Aerial crown-view tile of a tropical tree (Barro Colorado Island, Panama), acquired 20250317:
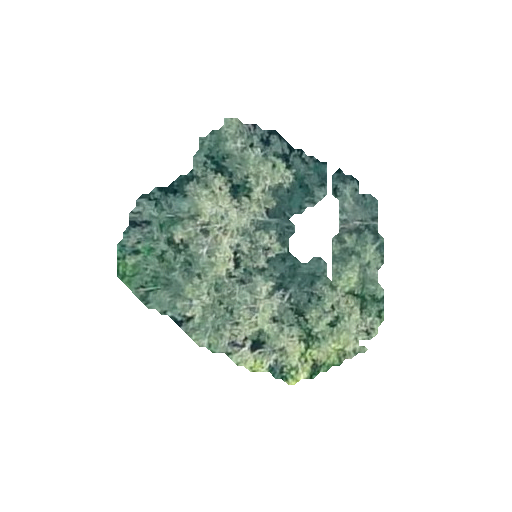
Species: Calophyllum longifolium
GBIF accepted scientific name: Calophyllum longifolium
Crown area: 67.007 m²